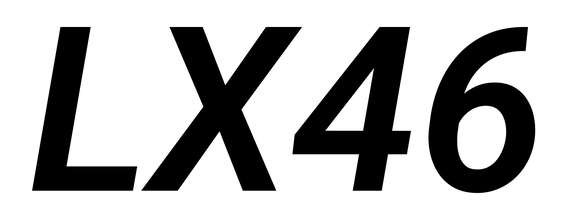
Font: Roboto-Italic_SemiBold_Italic